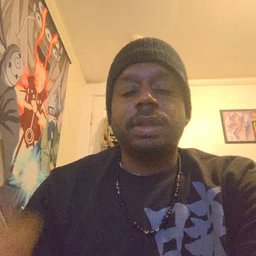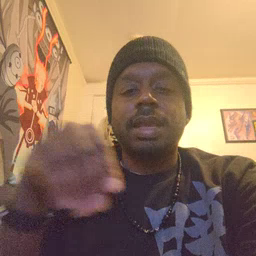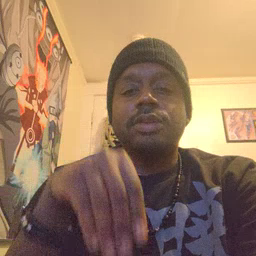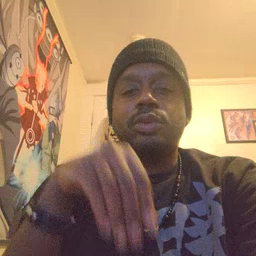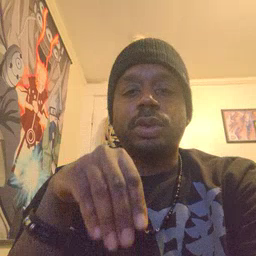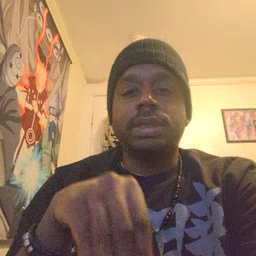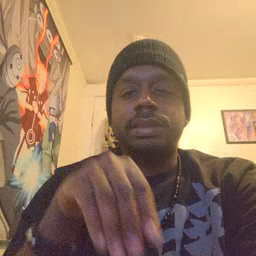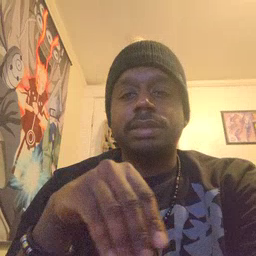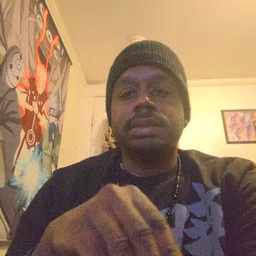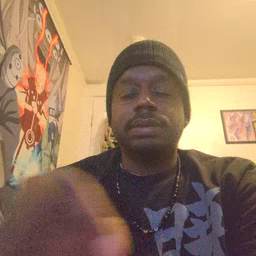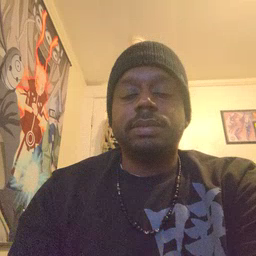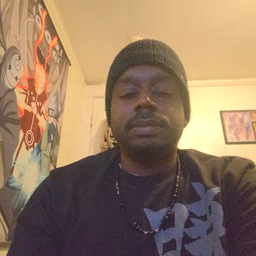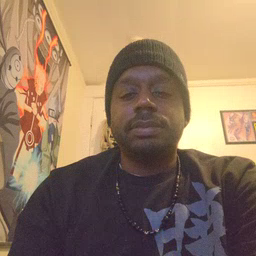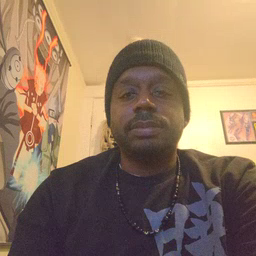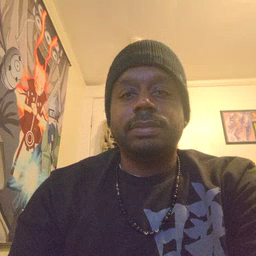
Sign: into